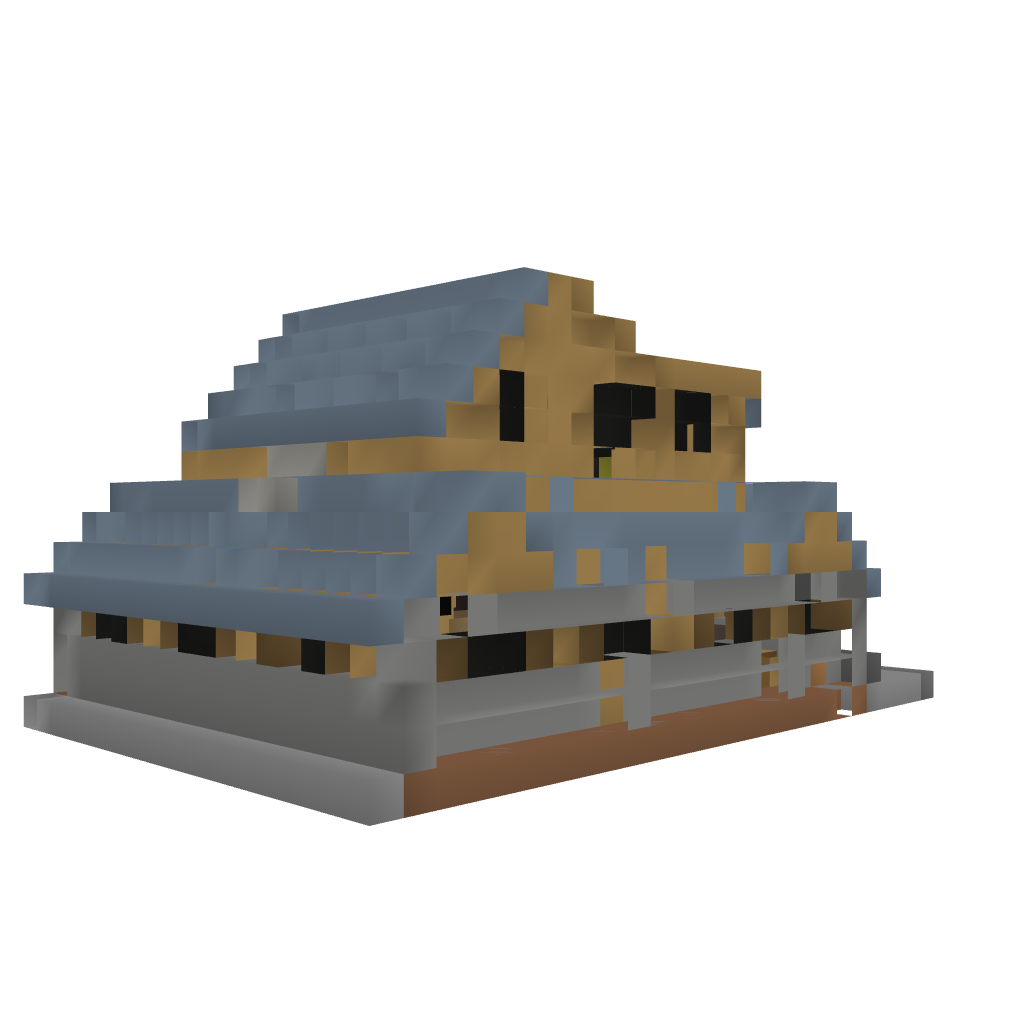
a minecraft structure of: Guadalia's House